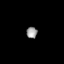
Tissue: prostate
Cell type: Myeloid cells
Senescence score: 0.3187
Nuclear area (px): 120
Mean DAPI intensity: 153.383